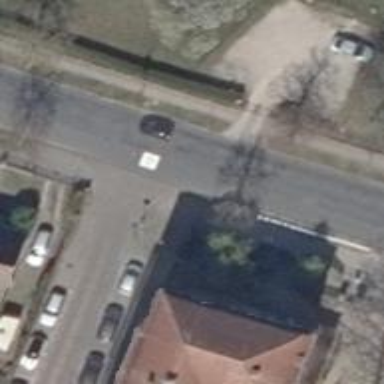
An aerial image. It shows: Smooth asphalt road in residential area.